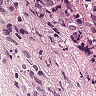
Metastatic tissue present: yes